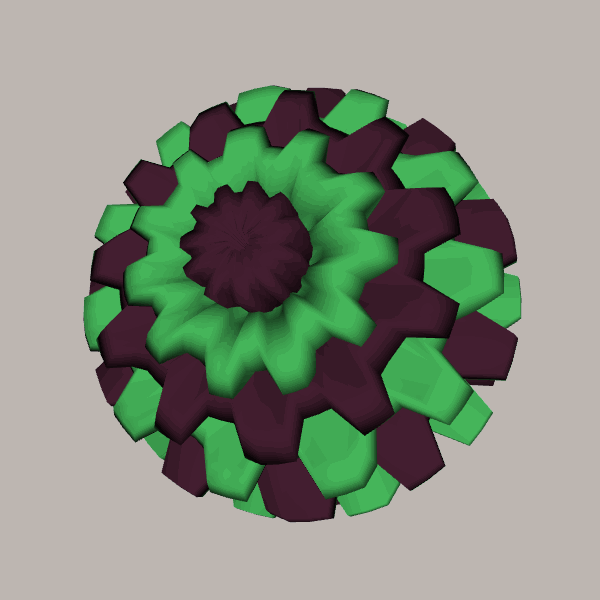
Background: light